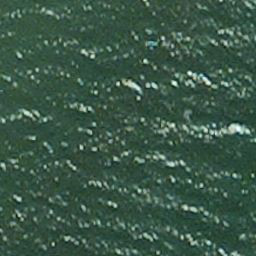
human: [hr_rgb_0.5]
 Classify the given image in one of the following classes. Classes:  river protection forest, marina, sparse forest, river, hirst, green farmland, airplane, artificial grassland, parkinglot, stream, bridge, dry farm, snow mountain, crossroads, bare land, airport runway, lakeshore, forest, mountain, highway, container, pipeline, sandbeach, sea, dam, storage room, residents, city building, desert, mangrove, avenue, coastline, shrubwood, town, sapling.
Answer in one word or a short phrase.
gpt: sea